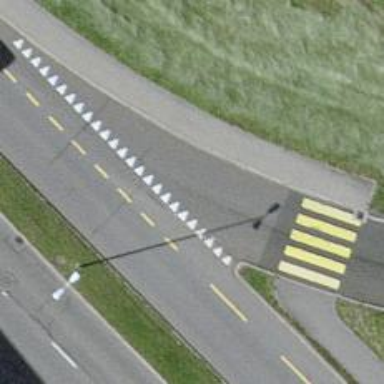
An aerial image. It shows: Road with "give way" sign.